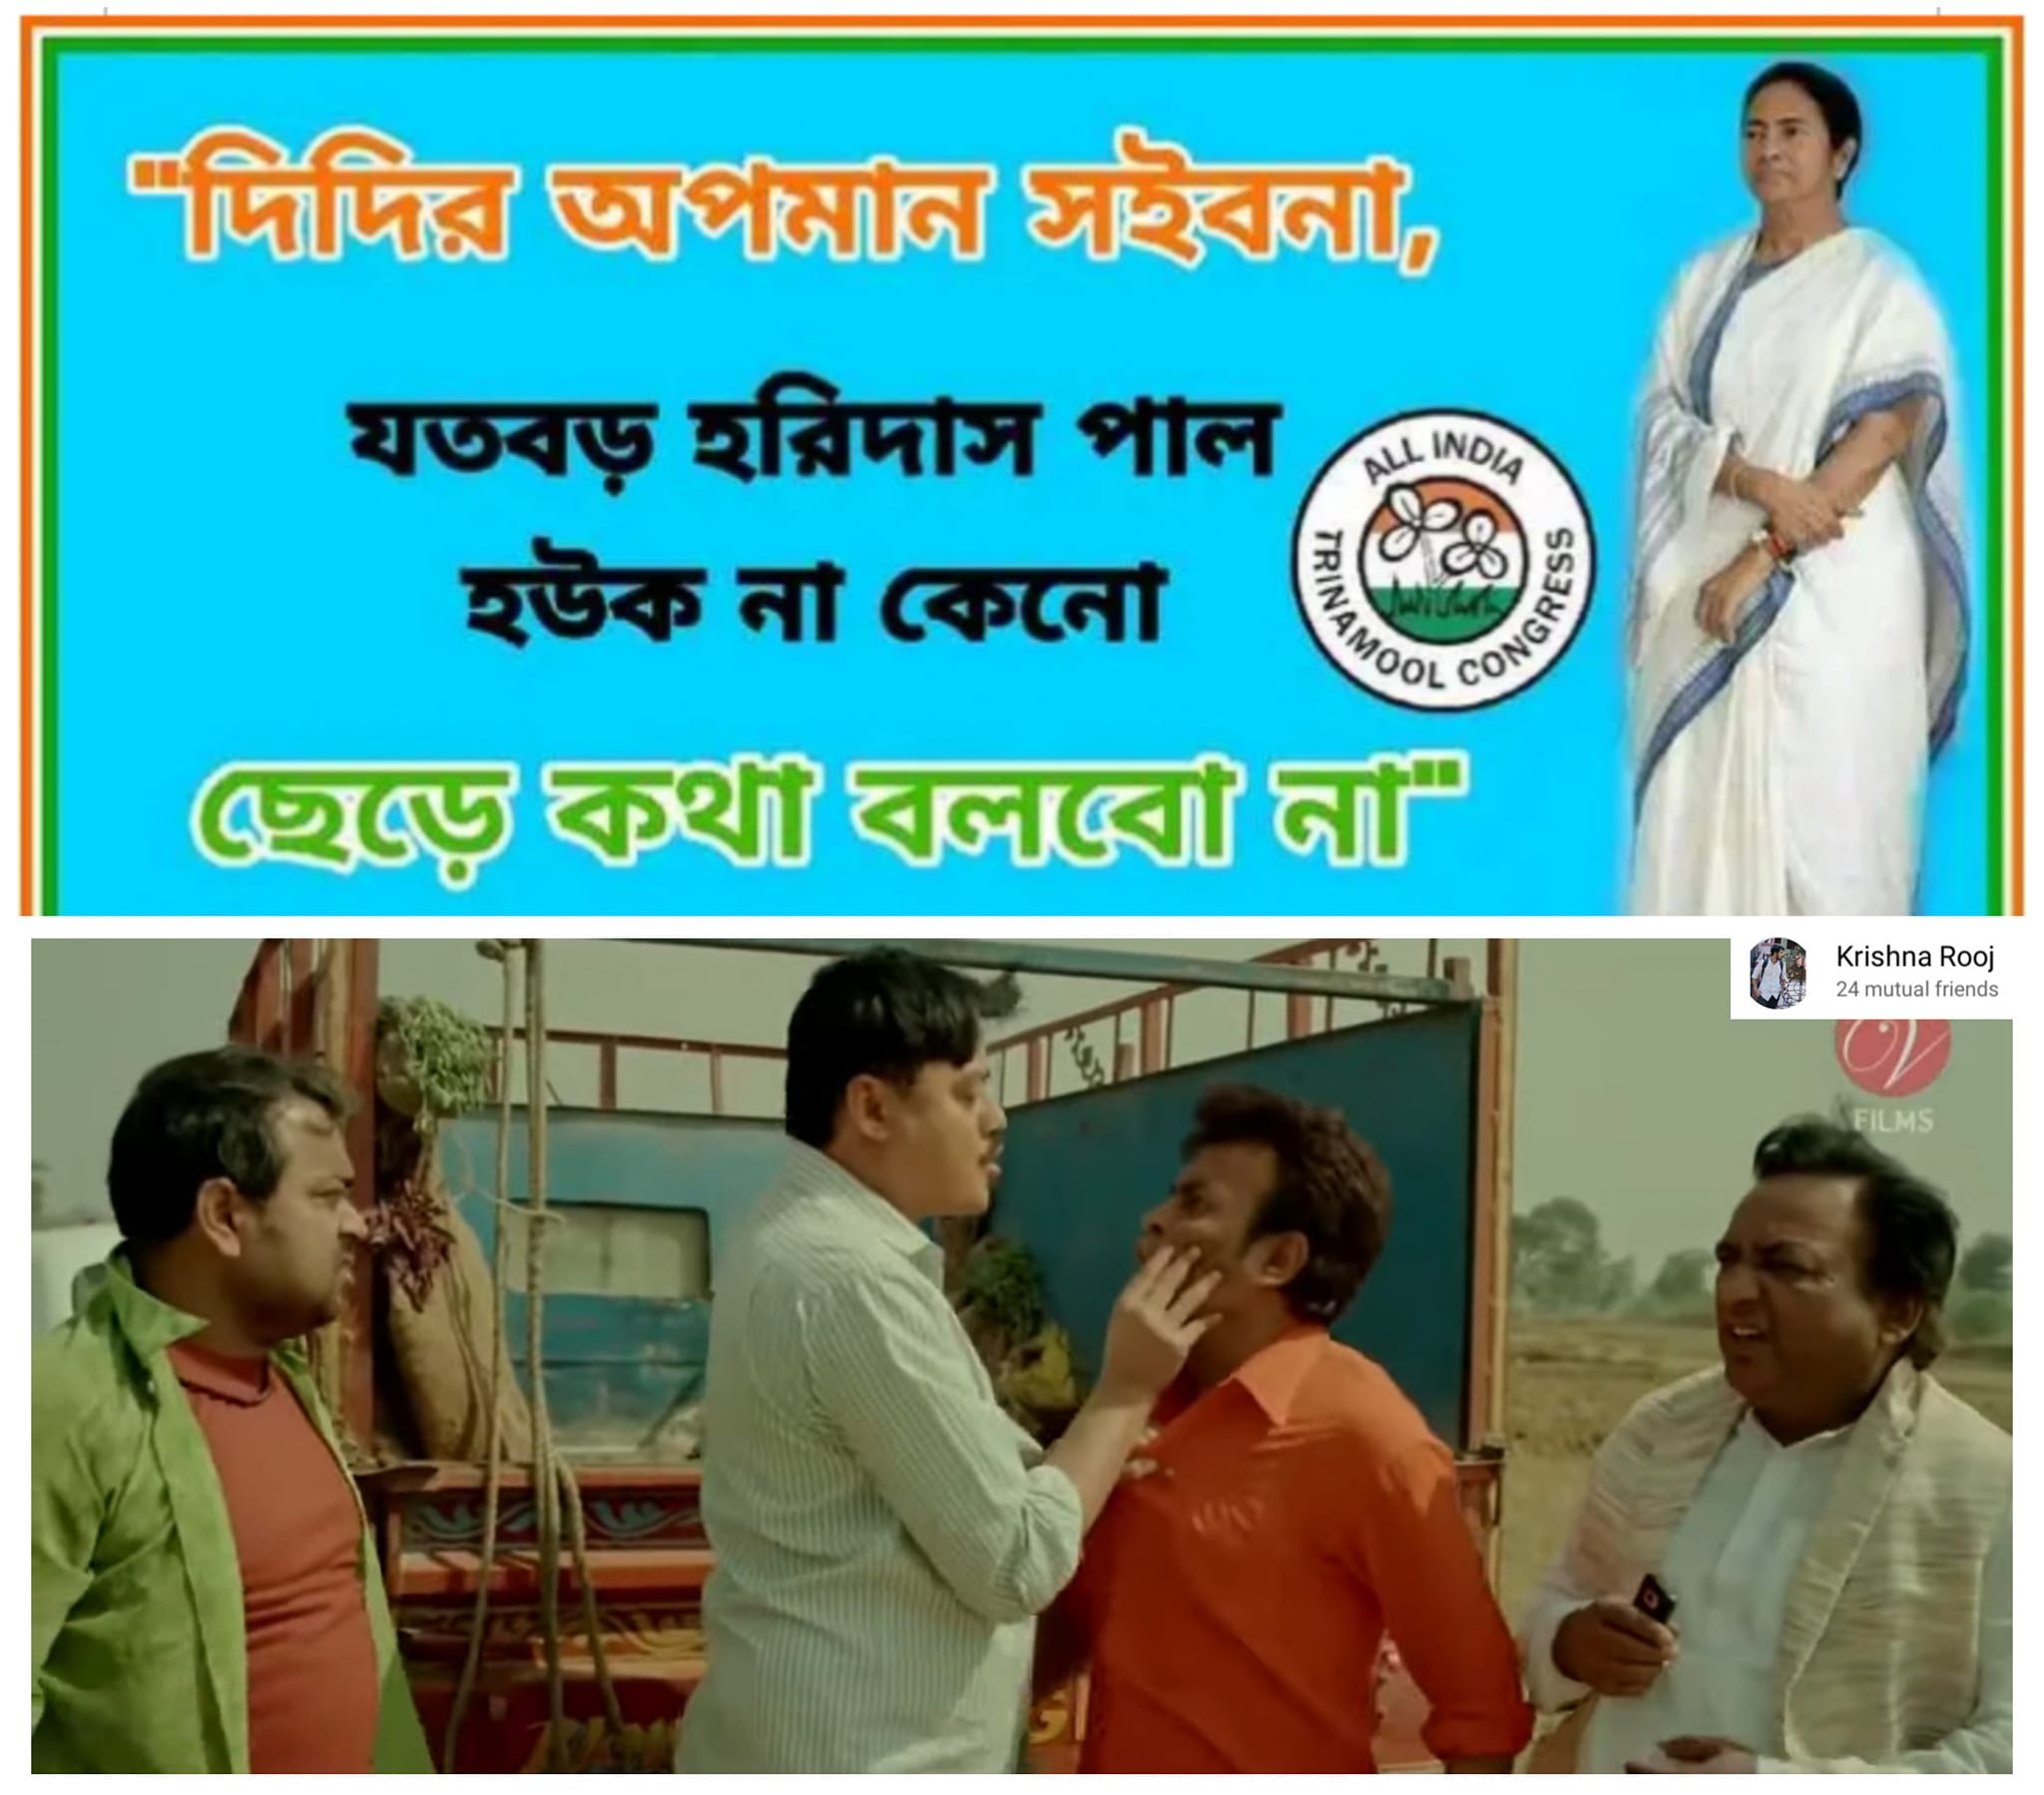
Text: দিদির অপমান সইব না যতবড় হরিদাস পাল হউক না কেনো ছেড়ে কথা বলবো না
Label: Hate
Hate category: Political
Targeted group: Organization